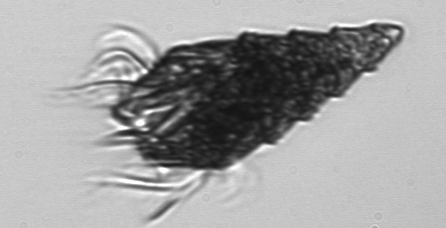
Label: Laboea_strobila